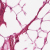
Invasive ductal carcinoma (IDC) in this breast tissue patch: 0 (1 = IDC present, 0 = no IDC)